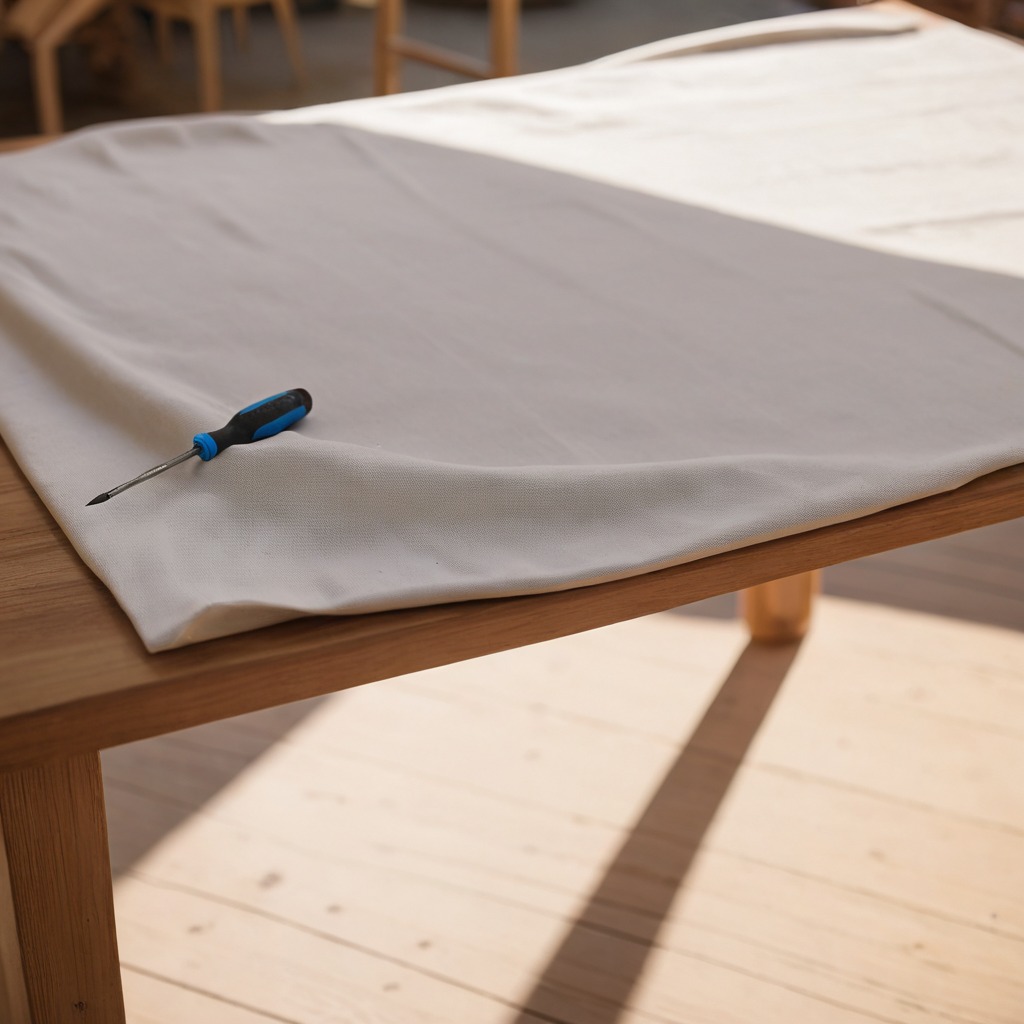
A screwdriver lies on a wooden table in an outdoor workshop.